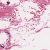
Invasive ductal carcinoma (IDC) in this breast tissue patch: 1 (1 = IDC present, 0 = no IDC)